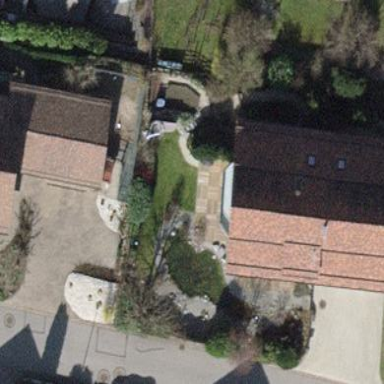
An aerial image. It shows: Detached building with gabled roof.